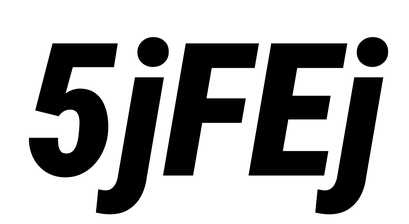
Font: Roboto-Italic_Condensed_Black_Italic